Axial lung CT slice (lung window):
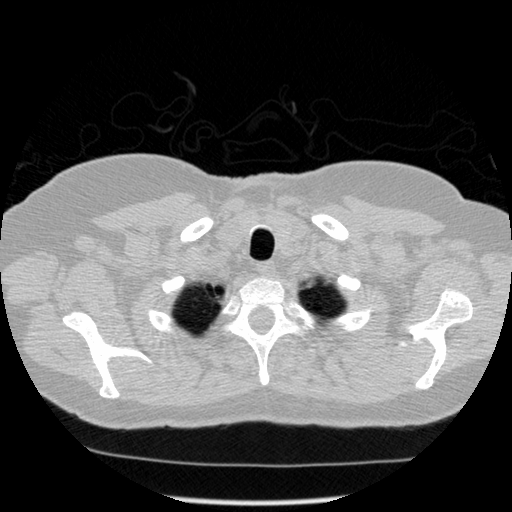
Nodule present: no